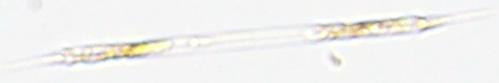
Label: Rhizosolenia